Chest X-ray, AP view. Patient: 39 years old, sex M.
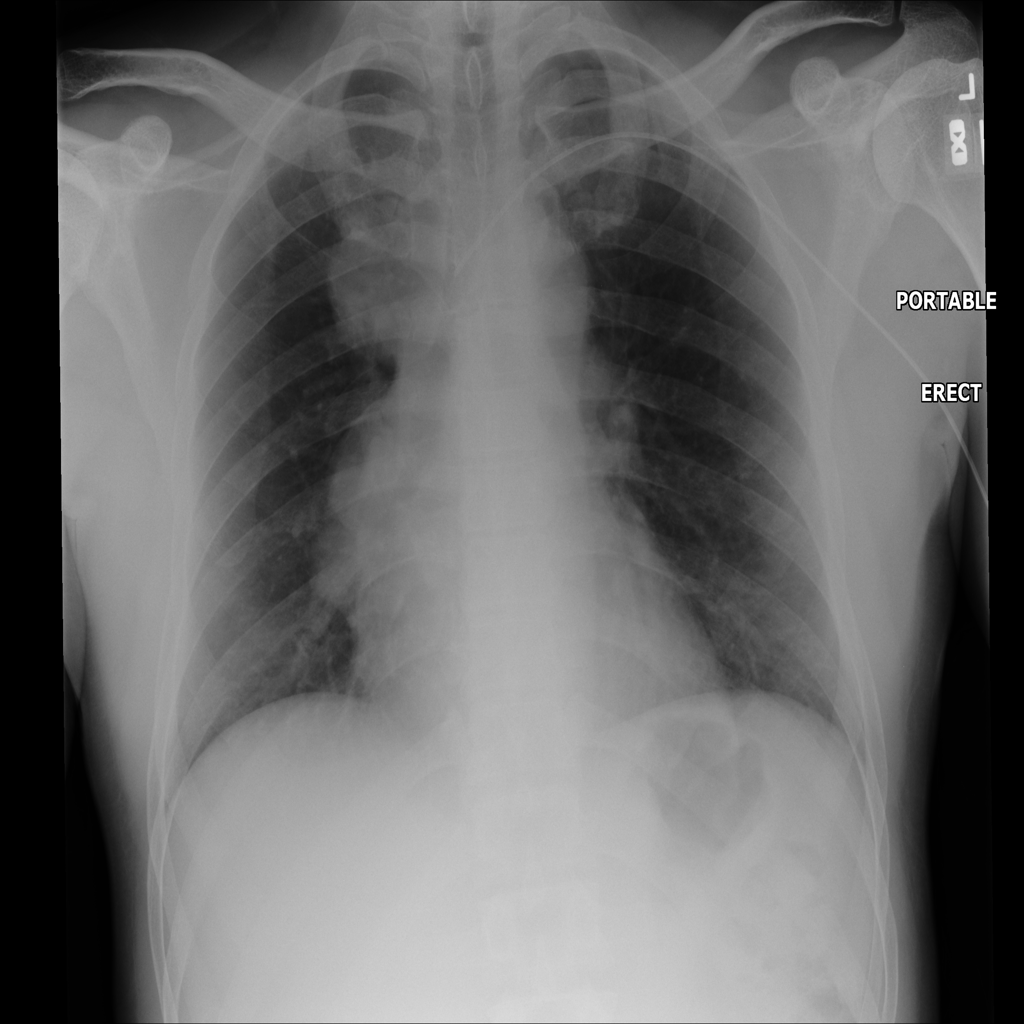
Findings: Mass